Question: I have the following information in my mysql table

Eventually I would like to make a select that would count the entries for a page_id but just for the specific date , meaning I would like to have the following output:
'''
84 - 7 - 09/23/2013
85 - 4 - 09/23/2013
84 - 1 - 09/24/2013
'''
Can it be done in a single select ?
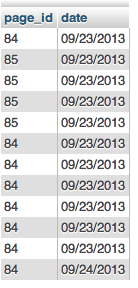
Answer: '''
select page_id, count(*), date
from table_name
group by page_id, date
'''